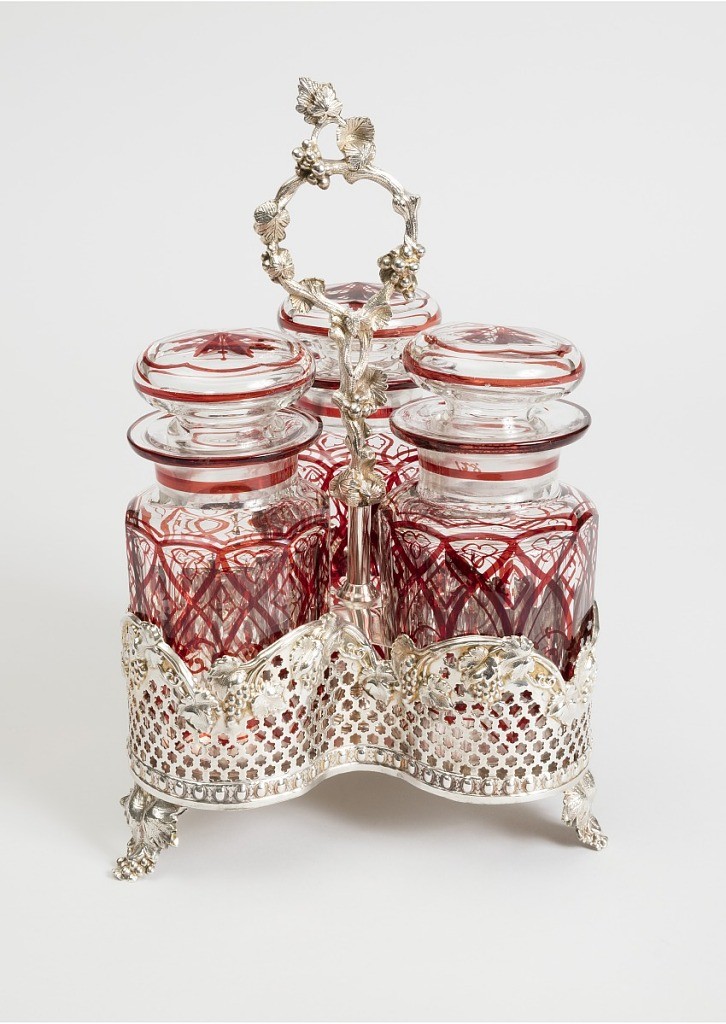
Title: Cruet Stand
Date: ca. 1870
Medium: silver plated, metal
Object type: cruet stand
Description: Silver cruet stand with handle and feet for three cruet bottles. The body of the stand has three circular lobes with walls. The walls are pierced with a pattern of rounded six-lobed shapes. The top border of the walls has an undulating grapevine design, and the bottom is a band of repeated oval shapes. The handle is a long stem and ring extending from the center in the shape of a grape vine. The stand has three feet positioned furthest from the center of the stand in the shape of a large leaf with a hanging grape bunch.